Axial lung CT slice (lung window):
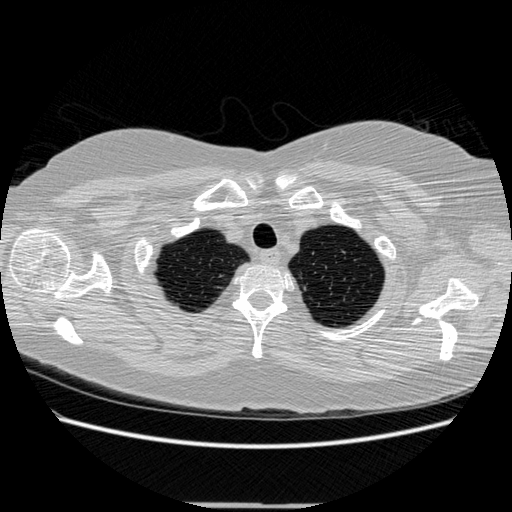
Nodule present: no